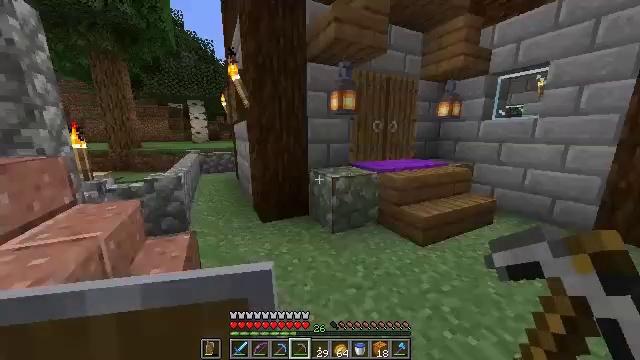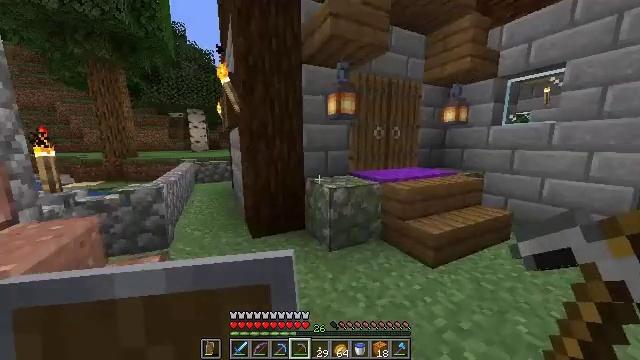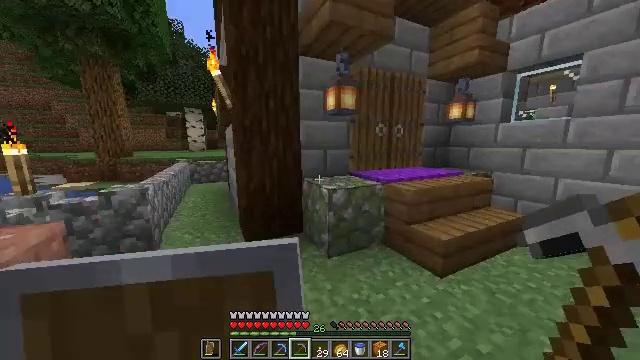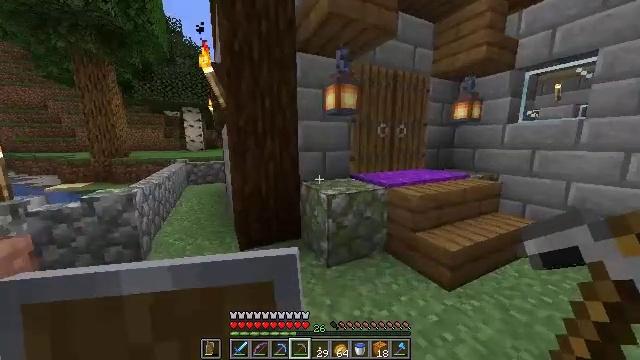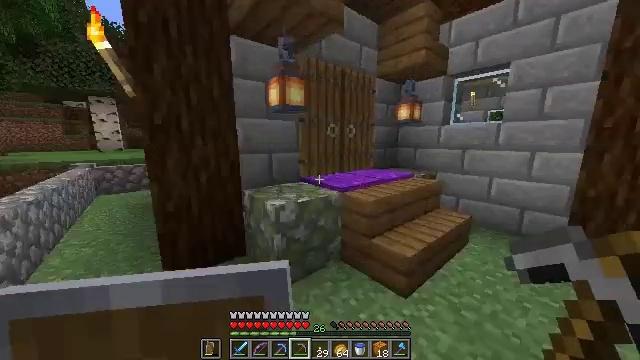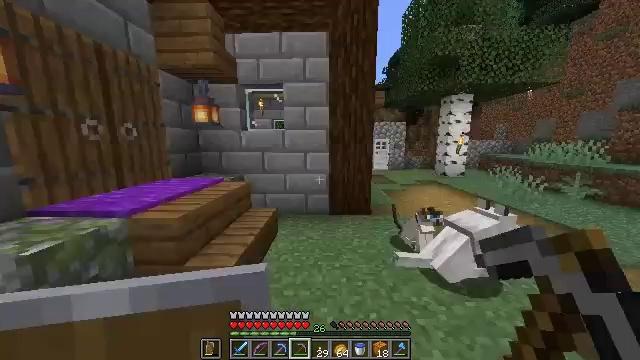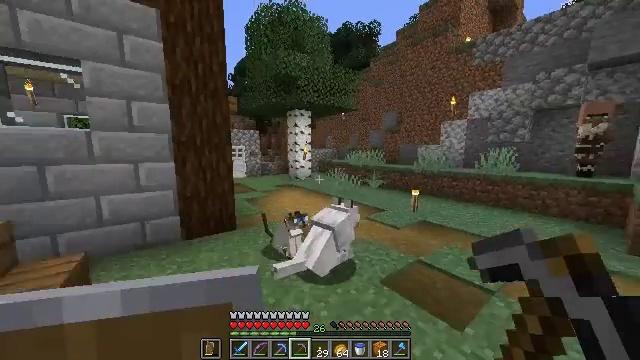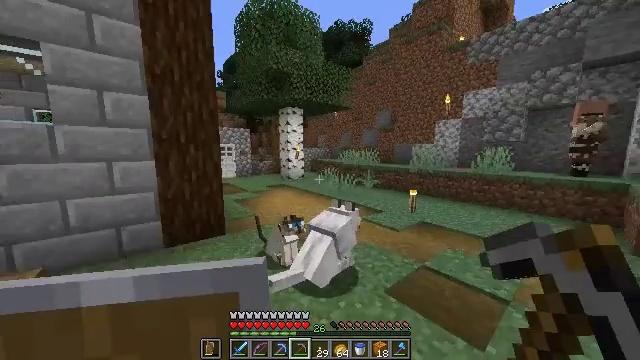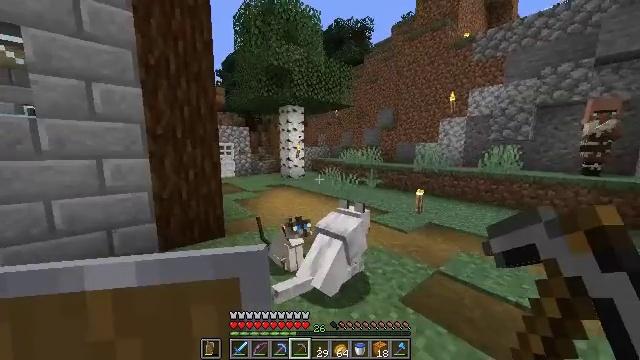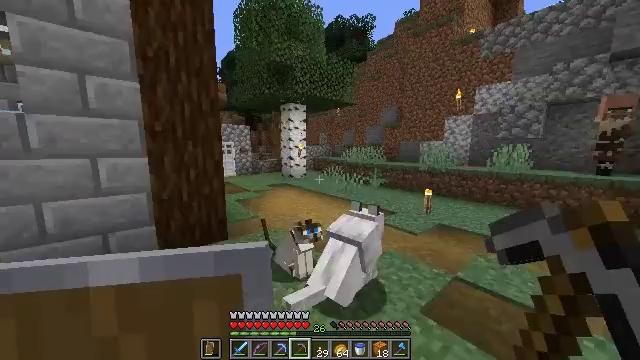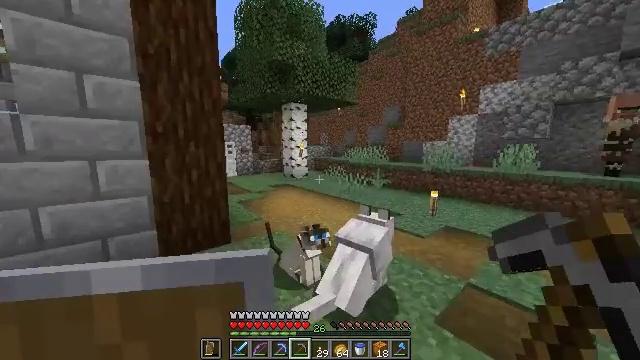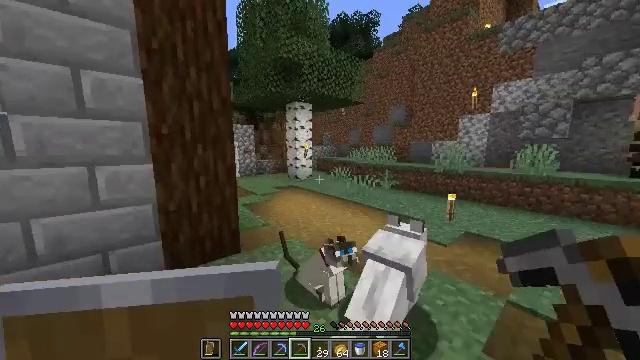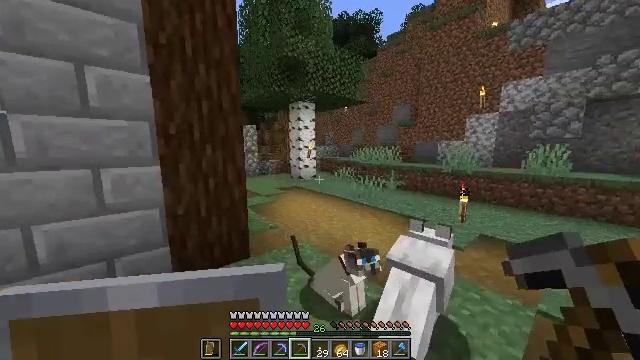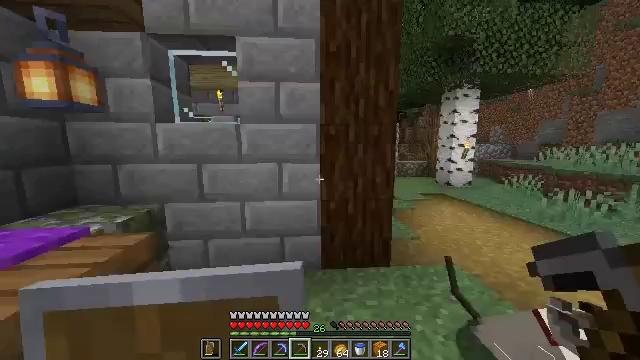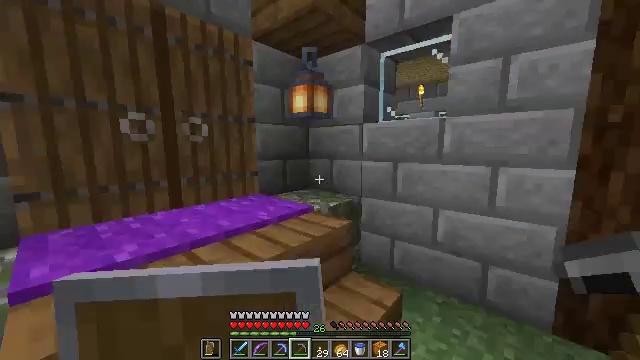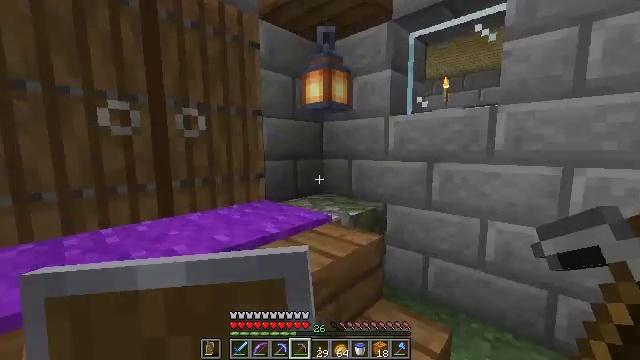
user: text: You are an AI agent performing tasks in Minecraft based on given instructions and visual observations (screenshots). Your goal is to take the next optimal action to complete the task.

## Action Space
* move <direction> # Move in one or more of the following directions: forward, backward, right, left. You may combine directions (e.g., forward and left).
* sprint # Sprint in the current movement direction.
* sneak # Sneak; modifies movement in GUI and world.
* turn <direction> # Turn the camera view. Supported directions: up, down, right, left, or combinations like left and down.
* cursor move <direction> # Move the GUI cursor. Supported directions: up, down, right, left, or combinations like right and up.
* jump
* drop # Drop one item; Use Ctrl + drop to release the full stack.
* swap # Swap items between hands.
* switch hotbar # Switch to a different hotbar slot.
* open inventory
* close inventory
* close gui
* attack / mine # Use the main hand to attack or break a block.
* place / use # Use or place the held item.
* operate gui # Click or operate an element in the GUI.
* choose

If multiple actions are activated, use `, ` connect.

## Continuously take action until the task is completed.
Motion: motion action
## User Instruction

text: Break the anvil to move it.
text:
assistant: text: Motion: move forward, turn up
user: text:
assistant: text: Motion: move forward
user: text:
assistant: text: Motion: move forward
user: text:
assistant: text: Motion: move forward, turn right
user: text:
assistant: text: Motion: move forward, turn right
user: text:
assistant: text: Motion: move forward, turn right and up
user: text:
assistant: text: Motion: move forward, turn right
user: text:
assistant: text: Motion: move forward and move left
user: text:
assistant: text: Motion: move forward and move left
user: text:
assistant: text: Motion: move forward and move left
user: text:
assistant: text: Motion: move forward and move left
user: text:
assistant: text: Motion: move left
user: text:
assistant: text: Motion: move forward and move left, turn left
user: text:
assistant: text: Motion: move forward and move left, turn left
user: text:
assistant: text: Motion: move forward, turn left
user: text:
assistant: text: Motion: move forward, turn left
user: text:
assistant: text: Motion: move forward, turn right and down
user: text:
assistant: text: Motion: move forward, turn right and down
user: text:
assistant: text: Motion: move forward, turn right
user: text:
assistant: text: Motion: turn right and up
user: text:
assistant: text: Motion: turn left
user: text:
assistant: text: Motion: no_op
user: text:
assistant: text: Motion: no_op
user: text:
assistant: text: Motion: no_op
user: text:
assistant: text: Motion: turn right
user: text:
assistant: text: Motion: no_op
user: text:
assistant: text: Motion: no_op
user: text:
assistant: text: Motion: turn left
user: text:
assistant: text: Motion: turn left and down
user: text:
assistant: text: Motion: turn left